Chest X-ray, AP view. Patient: 40 years old, sex F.
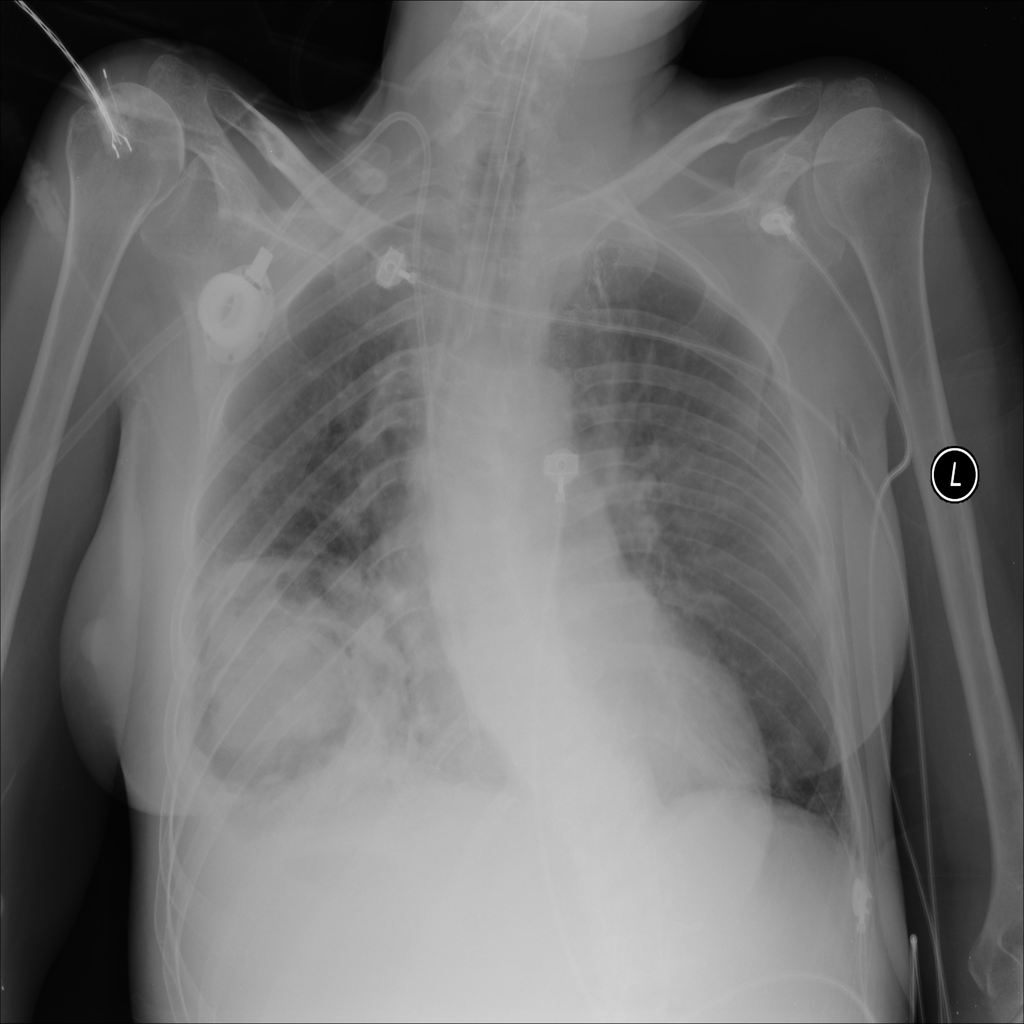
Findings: Atelectasis, Infiltration, Mass